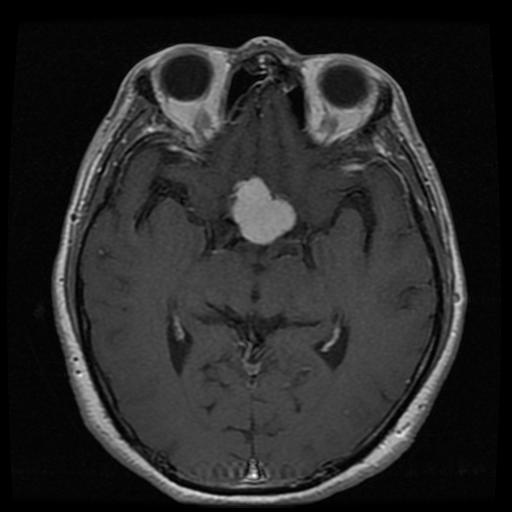
Label: meningioma